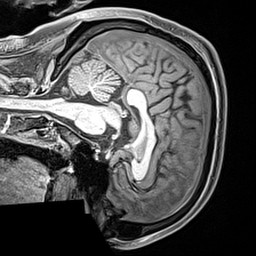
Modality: T1w
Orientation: sagittal
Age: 22
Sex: male
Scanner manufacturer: siemens
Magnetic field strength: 3 T
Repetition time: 2.4 s
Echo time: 0.00217 s